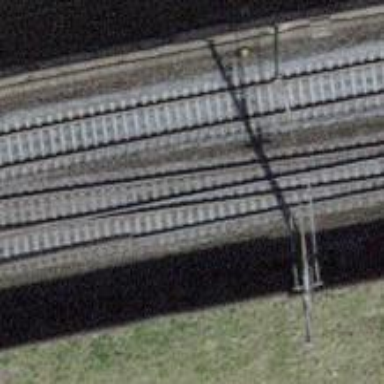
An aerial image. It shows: Single-track railway with electrified contact lines.